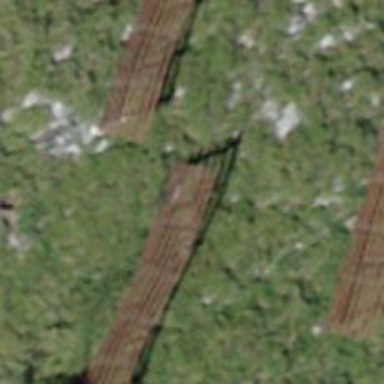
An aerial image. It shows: Fence designed to prevent avalanches.